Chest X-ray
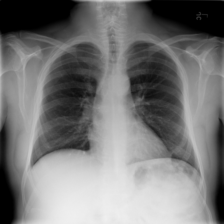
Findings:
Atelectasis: negative
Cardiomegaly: negative
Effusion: negative
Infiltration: negative
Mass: negative
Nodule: negative
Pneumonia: negative
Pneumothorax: negative
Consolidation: negative
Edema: negative
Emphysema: negative
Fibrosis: negative
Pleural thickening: negative
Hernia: negative